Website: home-depot
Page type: cross-sells
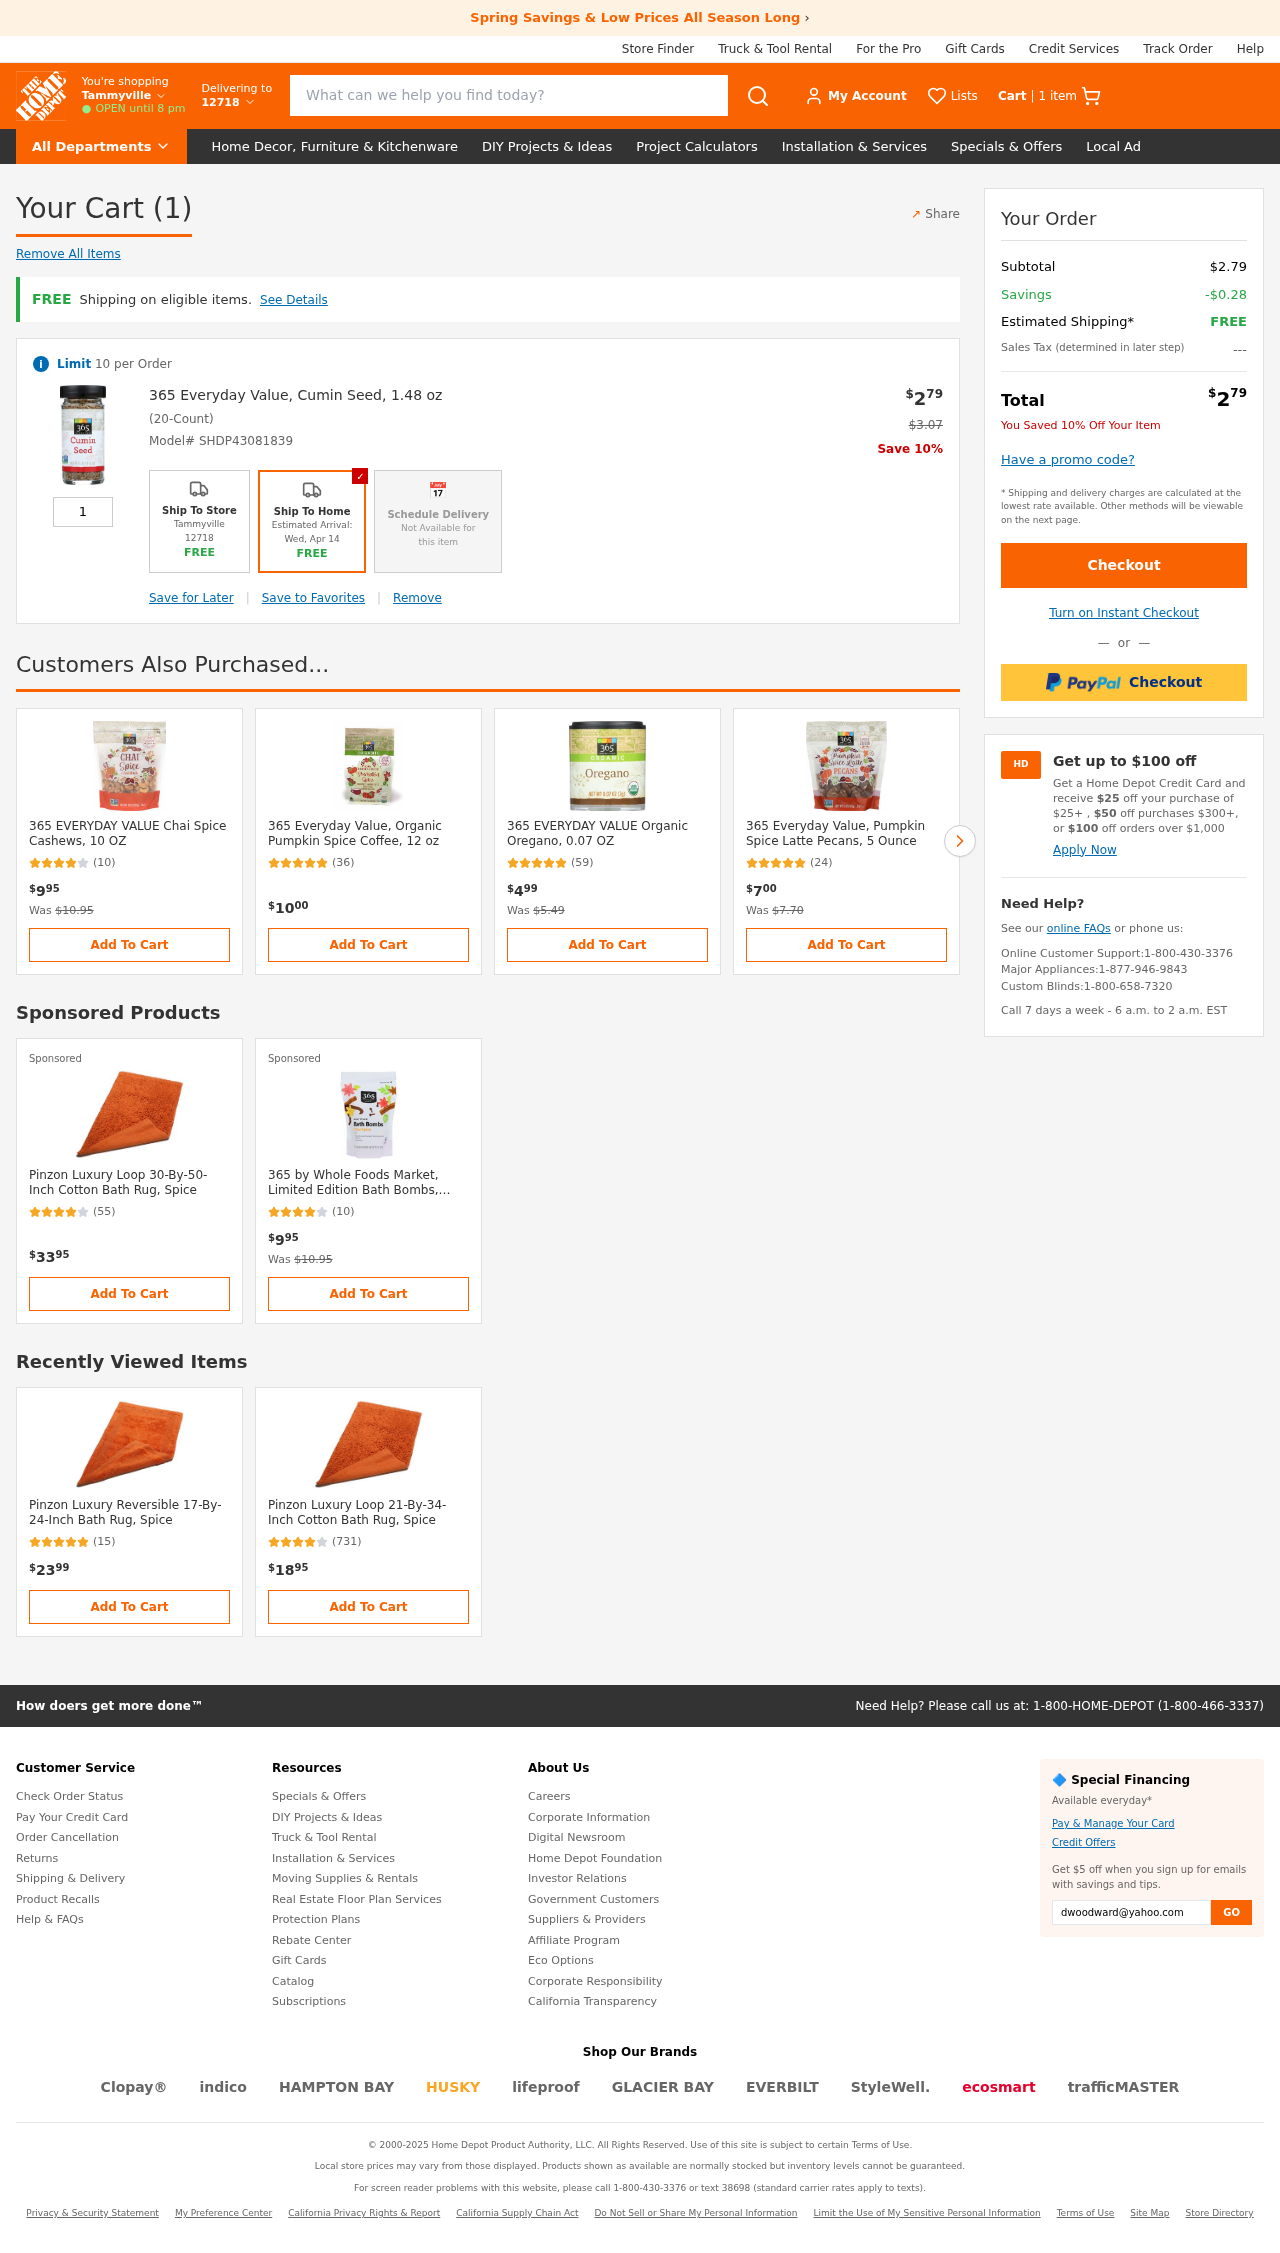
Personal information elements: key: PII_LOCATION1_CITY
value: Tammyville
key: PII_POSTCODE
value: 12718
Product elements: key: PRODUCT1_NAME
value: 365 Everyday Value, Cumin Seed, 1.48 oz
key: PRODUCT1_PRICE
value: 2.79
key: PRODUCT1_QUANTITY
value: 1
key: PRODUCT1_ORIGINAL_PRICE
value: $3.07
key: PRODUCT2_NAME
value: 365 EVERYDAY VALUE Chai Spice Cashews, 10 OZ
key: PRODUCT2_NUM_RATINGS
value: (10)
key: PRODUCT2_PRICE
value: $995
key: PRODUCT3_NAME
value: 365 Everyday Value, Organic Pumpkin Spice Coffee, 12 oz
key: PRODUCT3_NUM_RATINGS
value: (36)
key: PRODUCT3_PRICE
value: $1000
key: PRODUCT4_NAME
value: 365 EVERYDAY VALUE Organic Oregano, 0.07 OZ
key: PRODUCT4_NUM_RATINGS
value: (59)
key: PRODUCT4_PRICE
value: $499
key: PRODUCT5_NAME
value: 365 Everyday Value, Pumpkin Spice Latte Pecans, 5 Ounce
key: PRODUCT5_NUM_RATINGS
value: (24)
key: PRODUCT5_PRICE
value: $700
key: PRODUCT6_NAME
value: Pinzon Luxury Loop 30-By-50-Inch Cotton Bath Rug, Spice
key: PRODUCT6_NUM_RATINGS
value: (55)
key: PRODUCT6_PRICE
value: $3395
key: PRODUCT7_NAME
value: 365 by Whole Foods Market, Limited Edition Bath Bombs, Chai Spice (5-1.5 Ounce), 7.5 Ounce
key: PRODUCT7_NUM_RATINGS
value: (10)
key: PRODUCT7_PRICE
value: $995
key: PRODUCT8_NAME
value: Pinzon Luxury Reversible 17-By-24-Inch Bath Rug, Spice
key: PRODUCT8_NUM_RATINGS
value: (15)
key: PRODUCT8_PRICE
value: $2399
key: PRODUCT9_NAME
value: Pinzon Luxury Loop 21-By-34-Inch Cotton Bath Rug, Spice
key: PRODUCT9_NUM_RATINGS
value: (731)
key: PRODUCT9_PRICE
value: $1895
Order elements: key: ORDER_NUM_ITEMS
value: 1 item
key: ORDER_NUM_ITEMS
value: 1
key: ORDER_SKU
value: Model# SHDP43081839
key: ORDER_SUBTOTAL
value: $2.79
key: ORDER_SAVINGS
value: -$0.28
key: ORDER_TOTAL
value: $279
Search elements: key: HEADER_SEARCH
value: What can we help you find today?